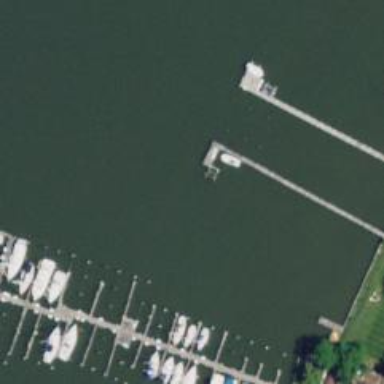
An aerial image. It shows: Man-made pier.